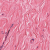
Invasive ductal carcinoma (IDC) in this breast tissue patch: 0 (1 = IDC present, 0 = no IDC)